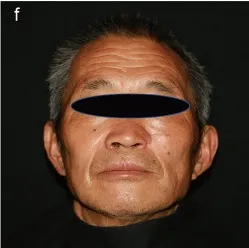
A 70-year-old man with a history of basal cell carcinoma on the left ala for 1 year. Application of the sequential flap in a third patient. (e,f) Appearance at 17 months after the operation.
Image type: medical_photograph (oral_photograph)